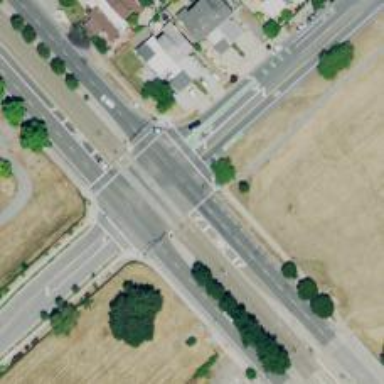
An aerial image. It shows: Primary highway with separate sidewalk.